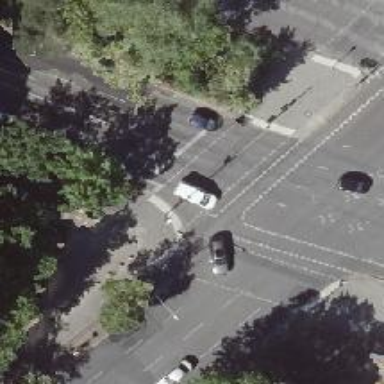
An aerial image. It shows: Road with traffic signals.